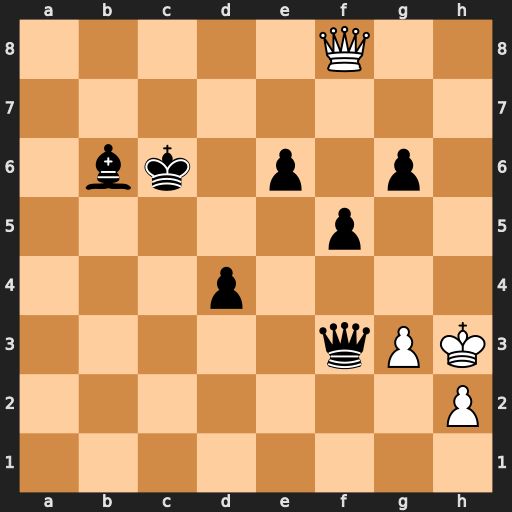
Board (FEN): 5Q2/8/1bk1p1p1/5p2/3p4/5qPK/7P/8
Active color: w
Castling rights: -
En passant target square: -
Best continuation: Qa8+ Kd6 Qxf3